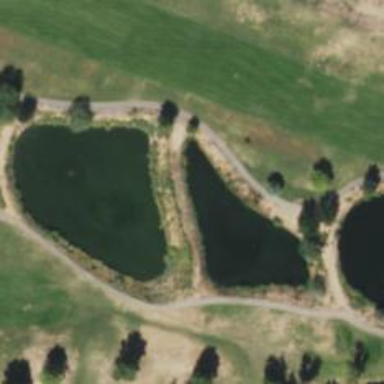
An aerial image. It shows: Peaceful pond surrounded by nature.